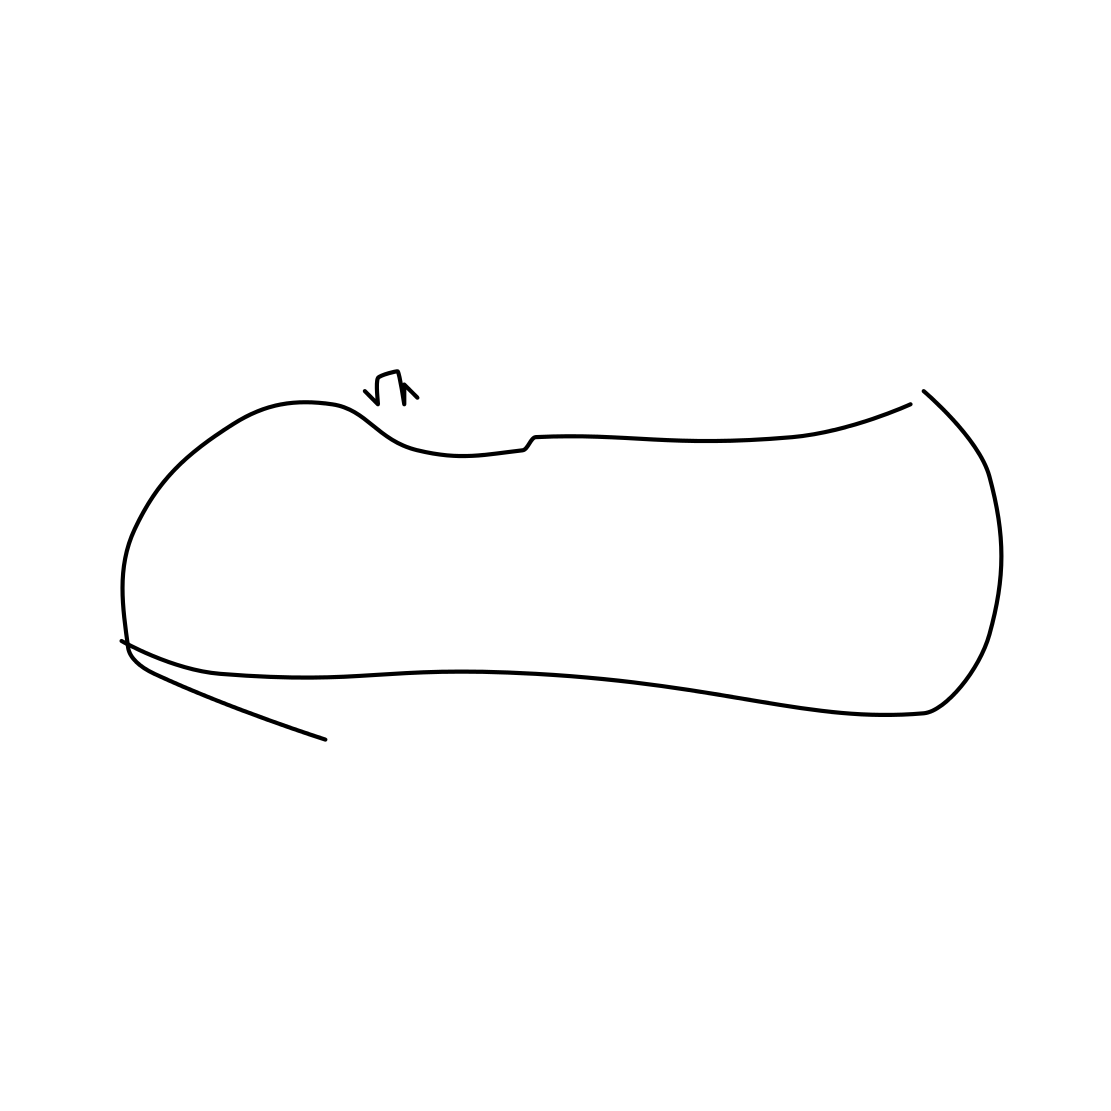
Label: shoe